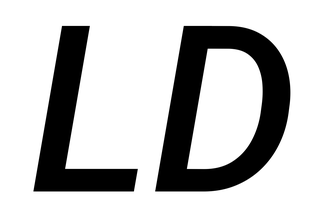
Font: Roboto-Italic_Medium_Italic